Question: I want a location picker like iPhone Flava application on appstore. In fact it has an image on top of it which has a center to the center of iPhone screen. User scrolls the map and whenever add location button is pressed, the current center point will be added as location. See attached image. Can anyone tell me how can i get this???
Thanx in advance.
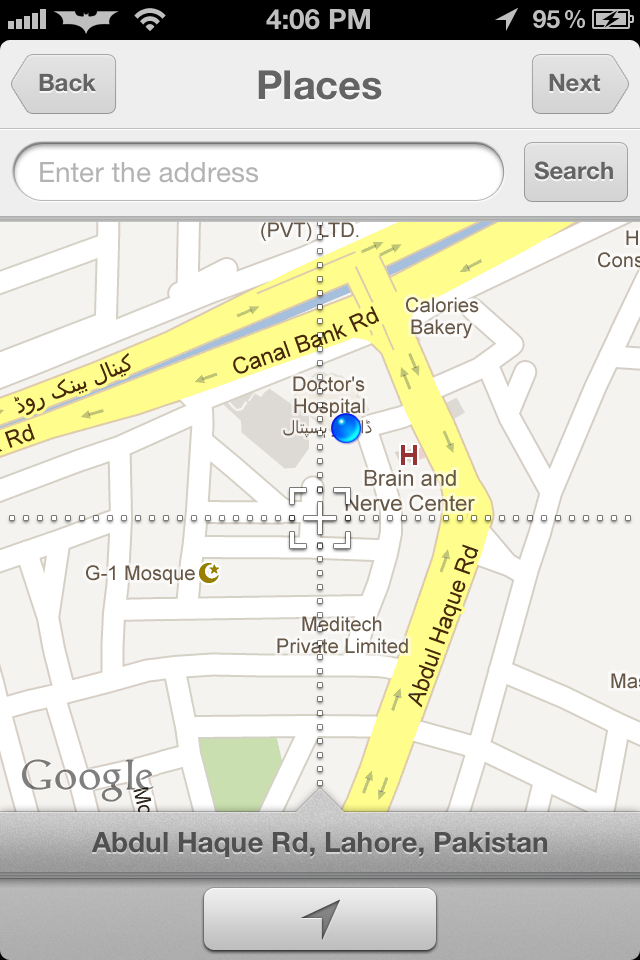
Answer: For the crosshair: layer a view with your own art on top of the 'MKMapView'.
For the center, see 'MKMapView''s property <URL>.
To make an annotation on the map from that coordinate, read up on <URL> in Apple's documentation.